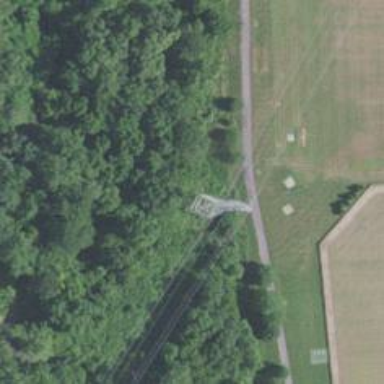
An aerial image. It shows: Lattice structure tower used for power transmission.